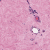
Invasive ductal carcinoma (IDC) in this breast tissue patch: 0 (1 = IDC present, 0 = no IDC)